Field crop: maize
Growth stage: 2
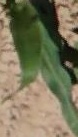
Species: maize